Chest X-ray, PA view. Patient: 65 years old, sex M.
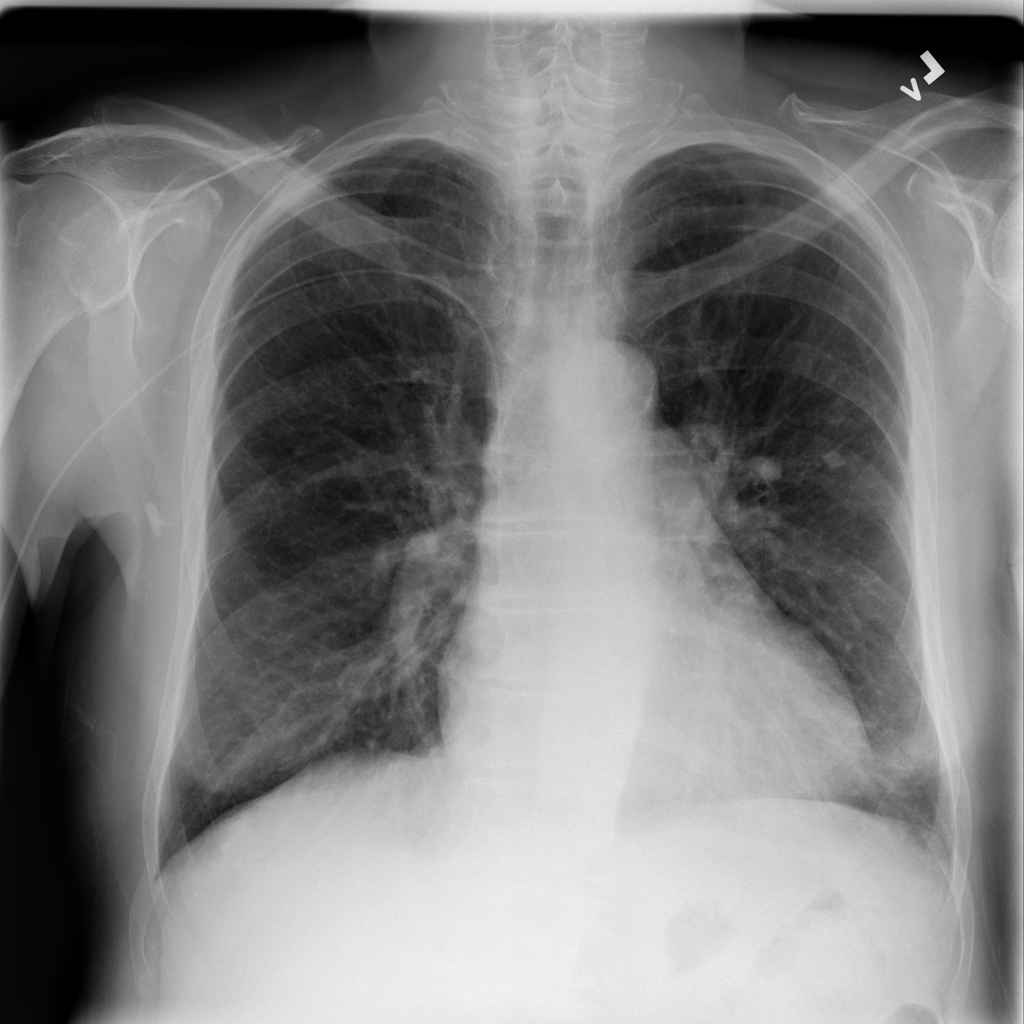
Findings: Atelectasis, Cardiomegaly, Effusion, Infiltration, Nodule